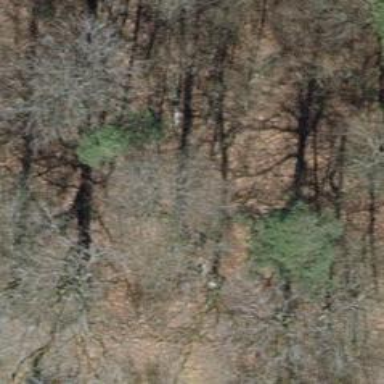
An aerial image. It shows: Serene woodland landscape.